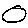
Label: circle